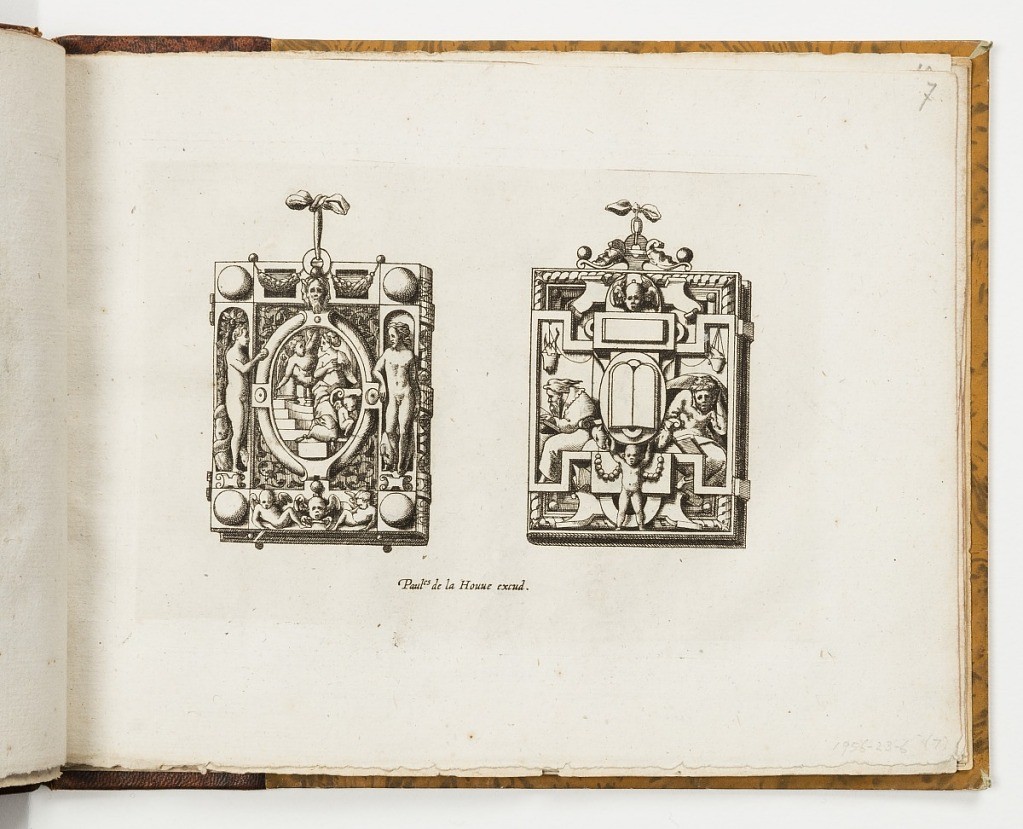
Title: Plate 7, from Livre de bijouterie (Book of Designs for Goldsmiths and Jewelers)
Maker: Léonard Thiry, Flemish, 1550
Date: ca. 1570
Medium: Engraving on paper
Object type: Print
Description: Design for two hinged pendants with strapwork. At left, Adam and eve flank a central oval. At right, two scholars flank a central oval with biblical tablets, held aloft by a child.